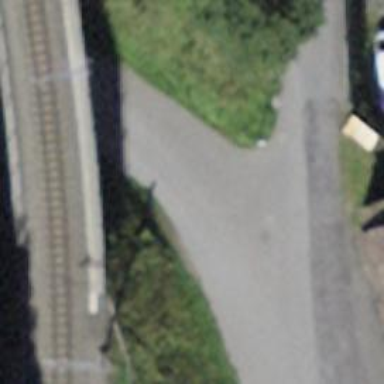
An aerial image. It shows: Concrete track tunnel suitable for intermediate level downhill skiing. The track is well-maintained with grade1 rating.